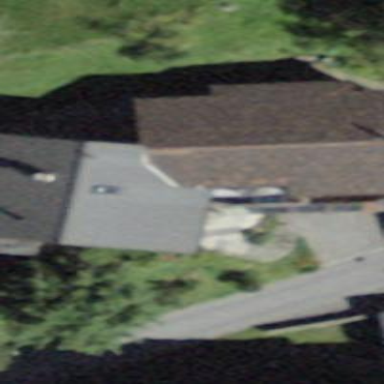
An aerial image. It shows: Gabled-roof house with tile roofing.